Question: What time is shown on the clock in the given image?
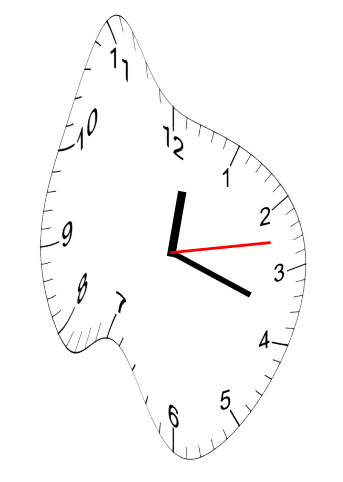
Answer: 12:18:13